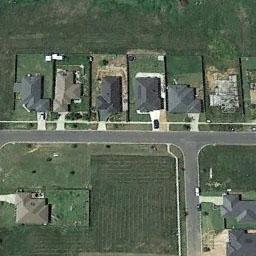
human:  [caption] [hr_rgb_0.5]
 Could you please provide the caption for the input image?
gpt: There aren't many houses in the mid-sized area .

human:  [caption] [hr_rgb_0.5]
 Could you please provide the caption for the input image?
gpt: The medium residential area has some houses on the grass and two roads go through the medium residential area .

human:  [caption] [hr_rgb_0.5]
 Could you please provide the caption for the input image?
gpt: There are many buildings in medium residential area .

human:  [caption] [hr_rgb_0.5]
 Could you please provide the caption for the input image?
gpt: The medium residential is on the grass next to the farmland .

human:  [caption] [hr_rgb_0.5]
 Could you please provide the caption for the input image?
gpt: There are some buildings on green lawns on the medium residential area .